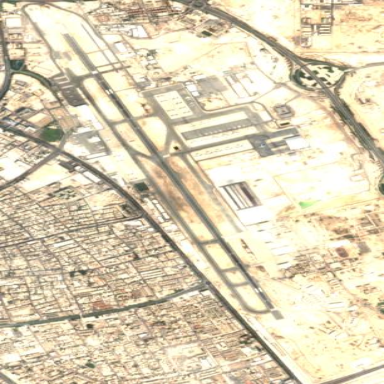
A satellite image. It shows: Aerodrome that serves as both military and public airport.